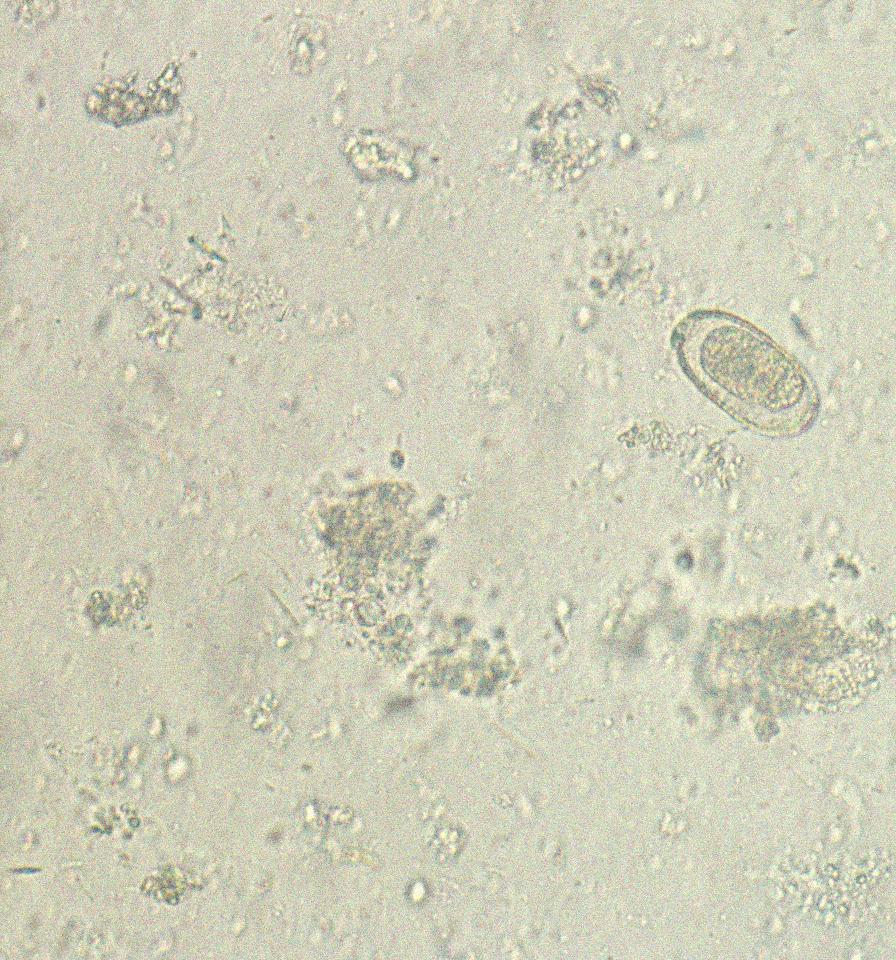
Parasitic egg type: Capillaria philippinensis